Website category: sports
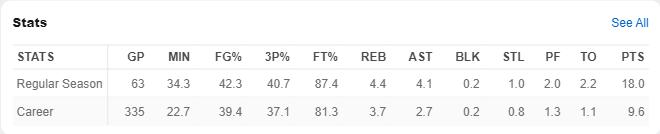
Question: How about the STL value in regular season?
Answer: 1.0

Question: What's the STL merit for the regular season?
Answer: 1.0

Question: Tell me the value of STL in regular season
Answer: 1.0

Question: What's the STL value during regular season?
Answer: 1.0

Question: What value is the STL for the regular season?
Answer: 1.0

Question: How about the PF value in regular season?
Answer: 2.0

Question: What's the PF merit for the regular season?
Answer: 2.0

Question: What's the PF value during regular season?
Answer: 2.0

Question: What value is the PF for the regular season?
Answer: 2.0

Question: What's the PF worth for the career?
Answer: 1.3

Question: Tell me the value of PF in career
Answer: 1.3

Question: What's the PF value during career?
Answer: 1.3

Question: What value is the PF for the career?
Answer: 1.3

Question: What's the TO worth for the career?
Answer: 1.1

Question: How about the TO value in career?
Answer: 1.1

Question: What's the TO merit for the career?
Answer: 1.1

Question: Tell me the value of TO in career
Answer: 1.1

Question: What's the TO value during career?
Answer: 1.1

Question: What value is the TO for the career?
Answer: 1.1

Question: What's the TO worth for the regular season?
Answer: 2.2

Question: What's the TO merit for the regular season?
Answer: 2.2

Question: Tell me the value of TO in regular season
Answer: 2.2

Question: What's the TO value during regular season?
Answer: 2.2

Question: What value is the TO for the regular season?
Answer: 2.2

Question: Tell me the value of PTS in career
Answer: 9.6

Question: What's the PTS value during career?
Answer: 9.6

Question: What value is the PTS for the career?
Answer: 9.6

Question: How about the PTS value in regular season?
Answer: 18.0

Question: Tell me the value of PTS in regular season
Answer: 18.0

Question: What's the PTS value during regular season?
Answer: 18.0

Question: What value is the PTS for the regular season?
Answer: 18.0